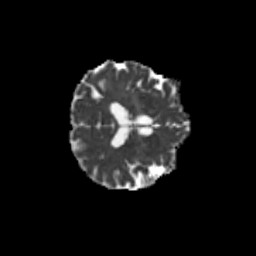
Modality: MD
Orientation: axial
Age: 57
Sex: female
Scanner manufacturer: siemens
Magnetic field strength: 3 T
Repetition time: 8.6 s
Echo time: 0.095 s